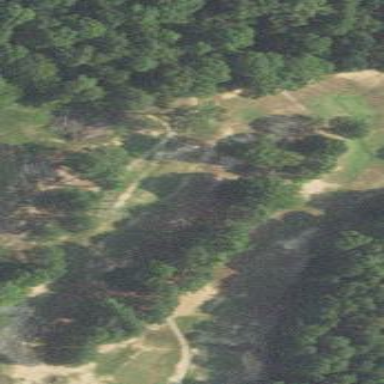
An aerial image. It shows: Rough area on grassy golf course.